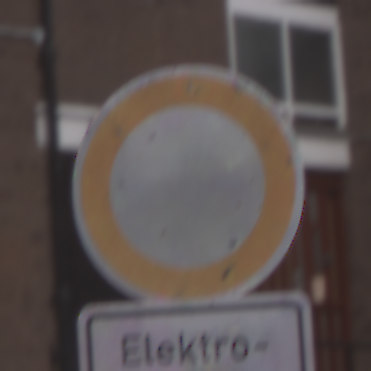
Verkehrszeichen: VerbotFahrzeugeAllerArt
Zusatzzeichen unten: BesondereFahrzeugeUndTransportgueter11
Umgebung: Outdoor, Urban
Tageszeit: MorningAfternoon
Wetter: Overcast
Licht: Natural
Jahreszeit: NotSpecified
Kontrast: LowContrast